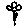
Label: flower